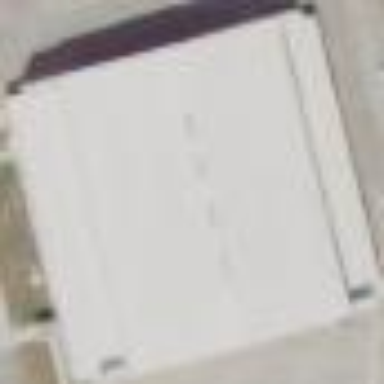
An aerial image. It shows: Hangar building at the airport.